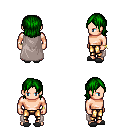
a pixel art fantasy rpg character, male body template, human, light skin, gray cape, gold greaves, green long bangs hairstyle, bracelets, gray slippers, four views (front, back, left, right), 2x2 character sprite sheet, small pixel art, hard edges, no anti-aliasing